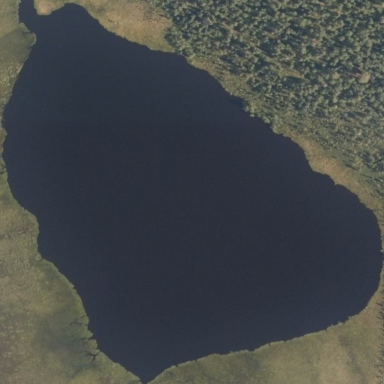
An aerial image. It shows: Serene lake surrounded by nature.